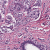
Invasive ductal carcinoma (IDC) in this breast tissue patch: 1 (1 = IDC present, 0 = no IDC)